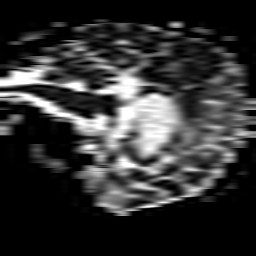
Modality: ADC
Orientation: sagittal
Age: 77
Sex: female
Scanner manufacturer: philips
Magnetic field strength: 3 T
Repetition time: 3.762 s
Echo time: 0.06011 s